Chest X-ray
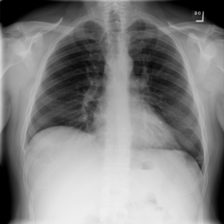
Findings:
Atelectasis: negative
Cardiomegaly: negative
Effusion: negative
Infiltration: negative
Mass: negative
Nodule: negative
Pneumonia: negative
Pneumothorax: negative
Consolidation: negative
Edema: negative
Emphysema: negative
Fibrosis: negative
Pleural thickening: negative
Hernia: negative